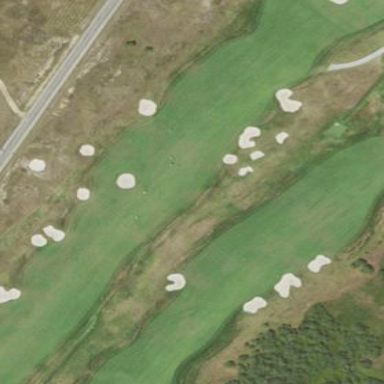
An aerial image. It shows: Rough area in golf course.